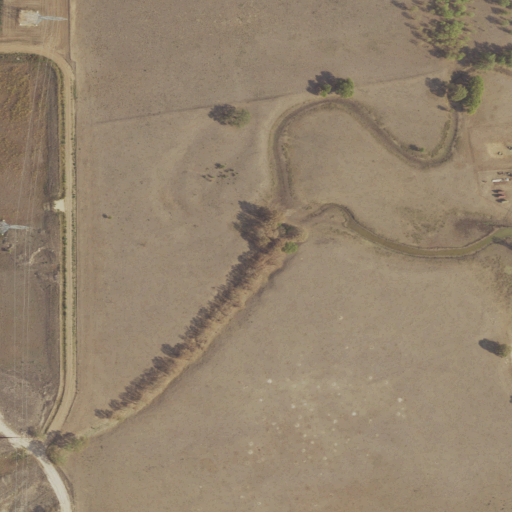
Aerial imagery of valley in Texas named Callahan Draw containing grassland, open development, herbaceous wetlands, and cultivated crops